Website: macys
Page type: billing-address
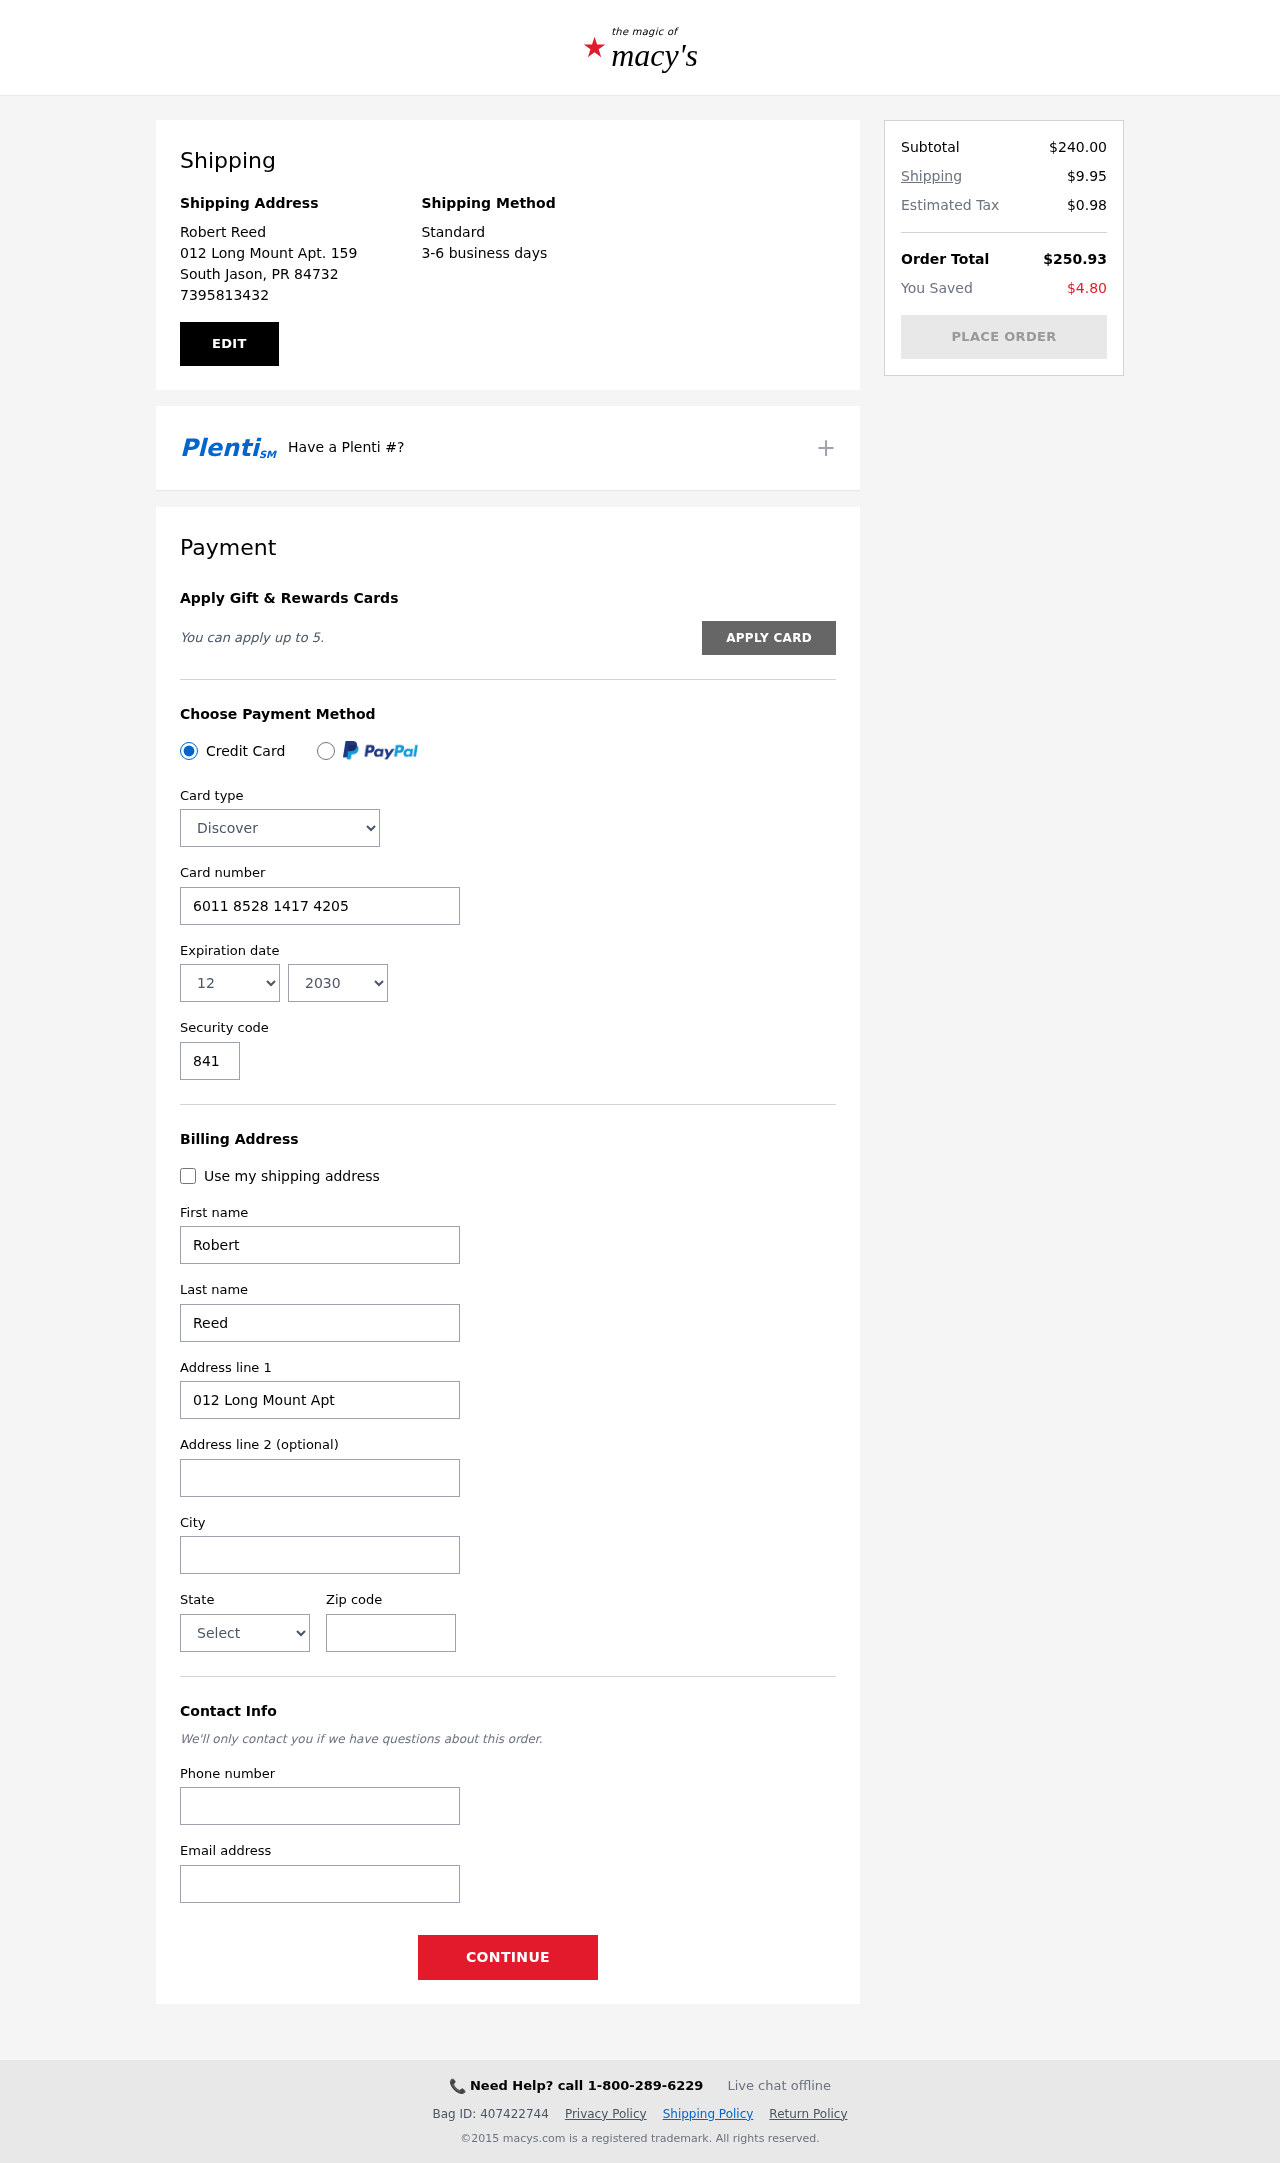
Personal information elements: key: PII_CARD_CVV
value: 841
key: PII_CARD_EXPIRY_MONTH
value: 12
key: PII_CARD_EXPIRY_YEAR
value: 30
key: PII_CARD_NUMBER
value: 6011 8528 1417 4205
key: PII_CARD_TYPE
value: Discover
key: PII_CITY
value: South Jason
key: PII_CITY_STATE_ZIP
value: South Jason, PR 84732
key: PII_EMAIL
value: robert.reed@gmail.com
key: PII_FIRSTNAME
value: Robert
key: PII_FULLNAME
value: Robert Reed
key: PII_LASTNAME
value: Reed
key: PII_PHONE
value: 7395813432
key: PII_POSTCODE
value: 84732
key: PII_STATE
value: PR
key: PII_STREET
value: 012 Long Mount Apt. 159
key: PII_STREET2
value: Suite 578
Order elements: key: ORDER_SUBTOTAL
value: $240.00
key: ORDER_SHIPPING_COST
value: $9.95
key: ORDER_TAX
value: $0.98
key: ORDER_TOTAL
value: $250.93
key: ORDER_SAVINGS
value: $4.80